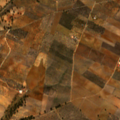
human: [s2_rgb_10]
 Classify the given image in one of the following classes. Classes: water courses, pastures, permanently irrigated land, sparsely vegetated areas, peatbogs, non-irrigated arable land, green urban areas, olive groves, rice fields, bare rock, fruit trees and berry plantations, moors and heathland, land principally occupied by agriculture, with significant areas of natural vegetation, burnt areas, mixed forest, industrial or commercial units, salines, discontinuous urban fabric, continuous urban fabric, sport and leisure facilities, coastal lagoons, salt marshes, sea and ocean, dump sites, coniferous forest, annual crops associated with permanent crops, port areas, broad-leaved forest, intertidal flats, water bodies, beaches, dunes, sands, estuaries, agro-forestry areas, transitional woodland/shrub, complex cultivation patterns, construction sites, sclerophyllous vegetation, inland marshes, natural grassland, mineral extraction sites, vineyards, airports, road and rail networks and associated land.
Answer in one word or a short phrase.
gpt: non-irrigated arable land, olive groves